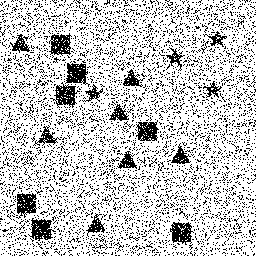
Squares: 7
Triangles: 7
Stars: 4
Total shapes: 18